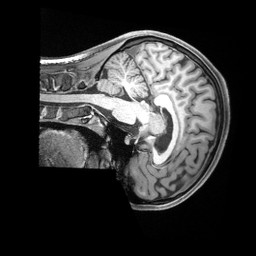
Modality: T1w
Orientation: sagittal
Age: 25
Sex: female
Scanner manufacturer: siemens
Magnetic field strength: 3 T
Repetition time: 2.4 s
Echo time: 0.00226 s